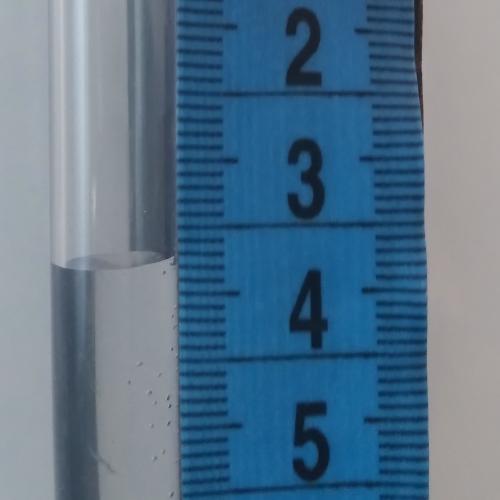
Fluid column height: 3.7 cm